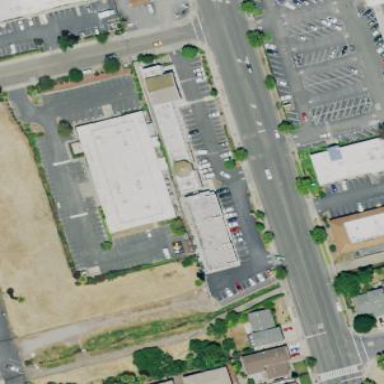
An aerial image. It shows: Retail building.